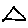
Label: triangle